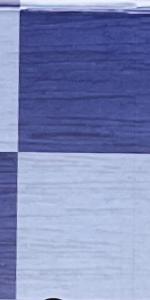
Label: Empty